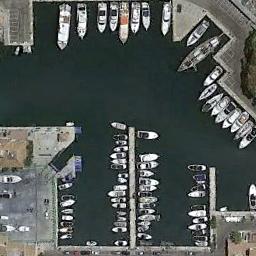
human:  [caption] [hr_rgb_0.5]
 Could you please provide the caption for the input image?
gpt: The harbor with lots of neatly docked boats is surrounded by some open areas .

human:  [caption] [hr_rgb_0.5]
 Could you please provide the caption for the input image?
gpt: Numerous ships are in the harbor .

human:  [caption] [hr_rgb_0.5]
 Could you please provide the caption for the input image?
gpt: There are many boats on the harbor .

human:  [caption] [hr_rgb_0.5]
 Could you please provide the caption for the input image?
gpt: Many ships are neatly moored on the sea next to the harbor next to the parking lot .

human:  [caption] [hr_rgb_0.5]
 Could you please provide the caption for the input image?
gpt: There are many ships and some buildings at the harbor .